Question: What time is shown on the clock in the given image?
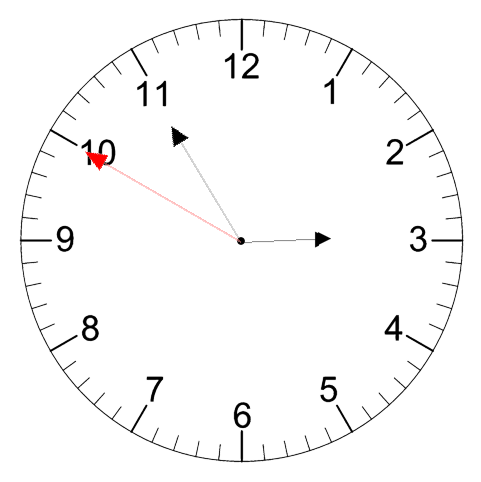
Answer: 02:54:50